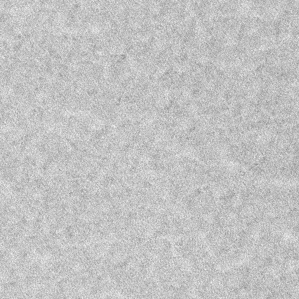
Label: frost